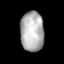
Tissue: skin
Cell type: Epithelial cells
Senescence score: 0.796
Nuclear area (px): 921
Mean DAPI intensity: 176.673